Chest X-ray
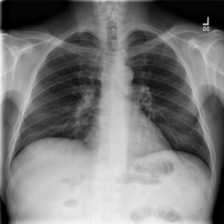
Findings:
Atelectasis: negative
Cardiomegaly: negative
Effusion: negative
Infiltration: negative
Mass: positive
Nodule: negative
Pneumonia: negative
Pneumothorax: negative
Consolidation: negative
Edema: negative
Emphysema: negative
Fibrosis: negative
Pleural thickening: negative
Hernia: negative